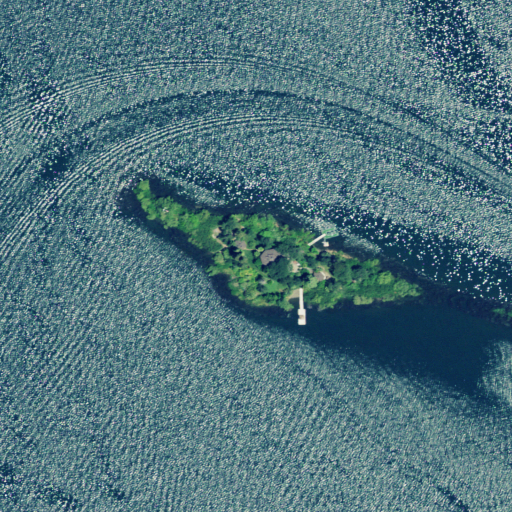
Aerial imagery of island in California named Weekend Island containing open water, mixed forest, evergreen forest, open development, grassland, and herbaceous wetlands